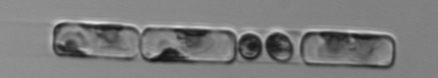
Label: Guinardia_delicatula_TAG_internal_parasite